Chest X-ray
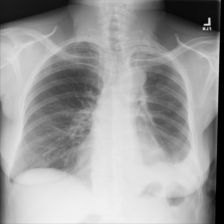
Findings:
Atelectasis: negative
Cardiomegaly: negative
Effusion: negative
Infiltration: negative
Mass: negative
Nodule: negative
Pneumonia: negative
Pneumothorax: negative
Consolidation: negative
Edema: negative
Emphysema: negative
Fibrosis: negative
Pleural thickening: positive
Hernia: negative